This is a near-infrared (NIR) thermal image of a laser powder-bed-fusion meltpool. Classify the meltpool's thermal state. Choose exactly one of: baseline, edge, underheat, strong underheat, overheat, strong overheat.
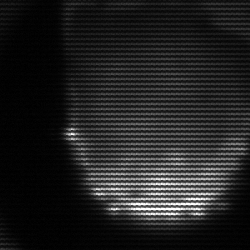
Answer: edge